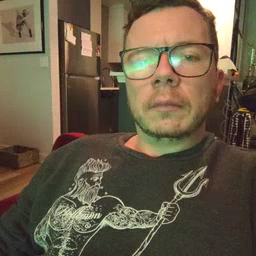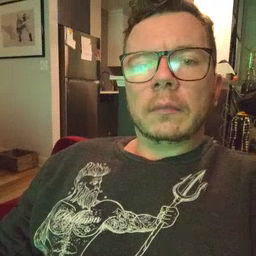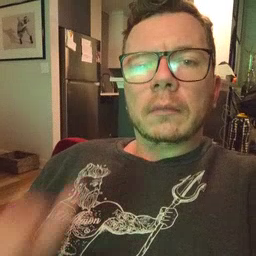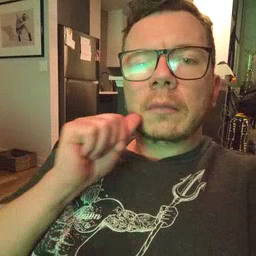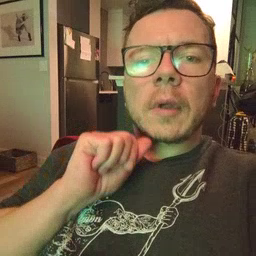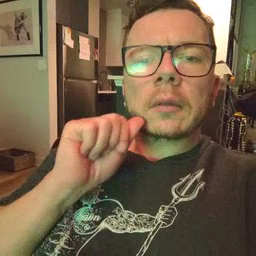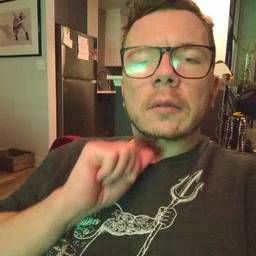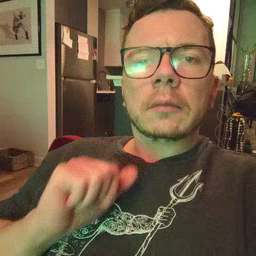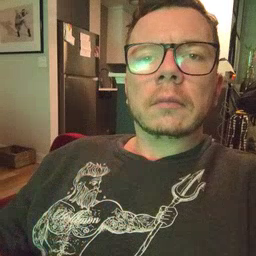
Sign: aunt